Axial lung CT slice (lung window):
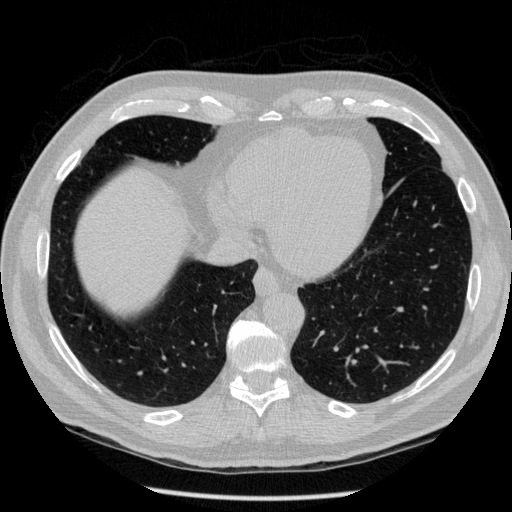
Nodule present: no